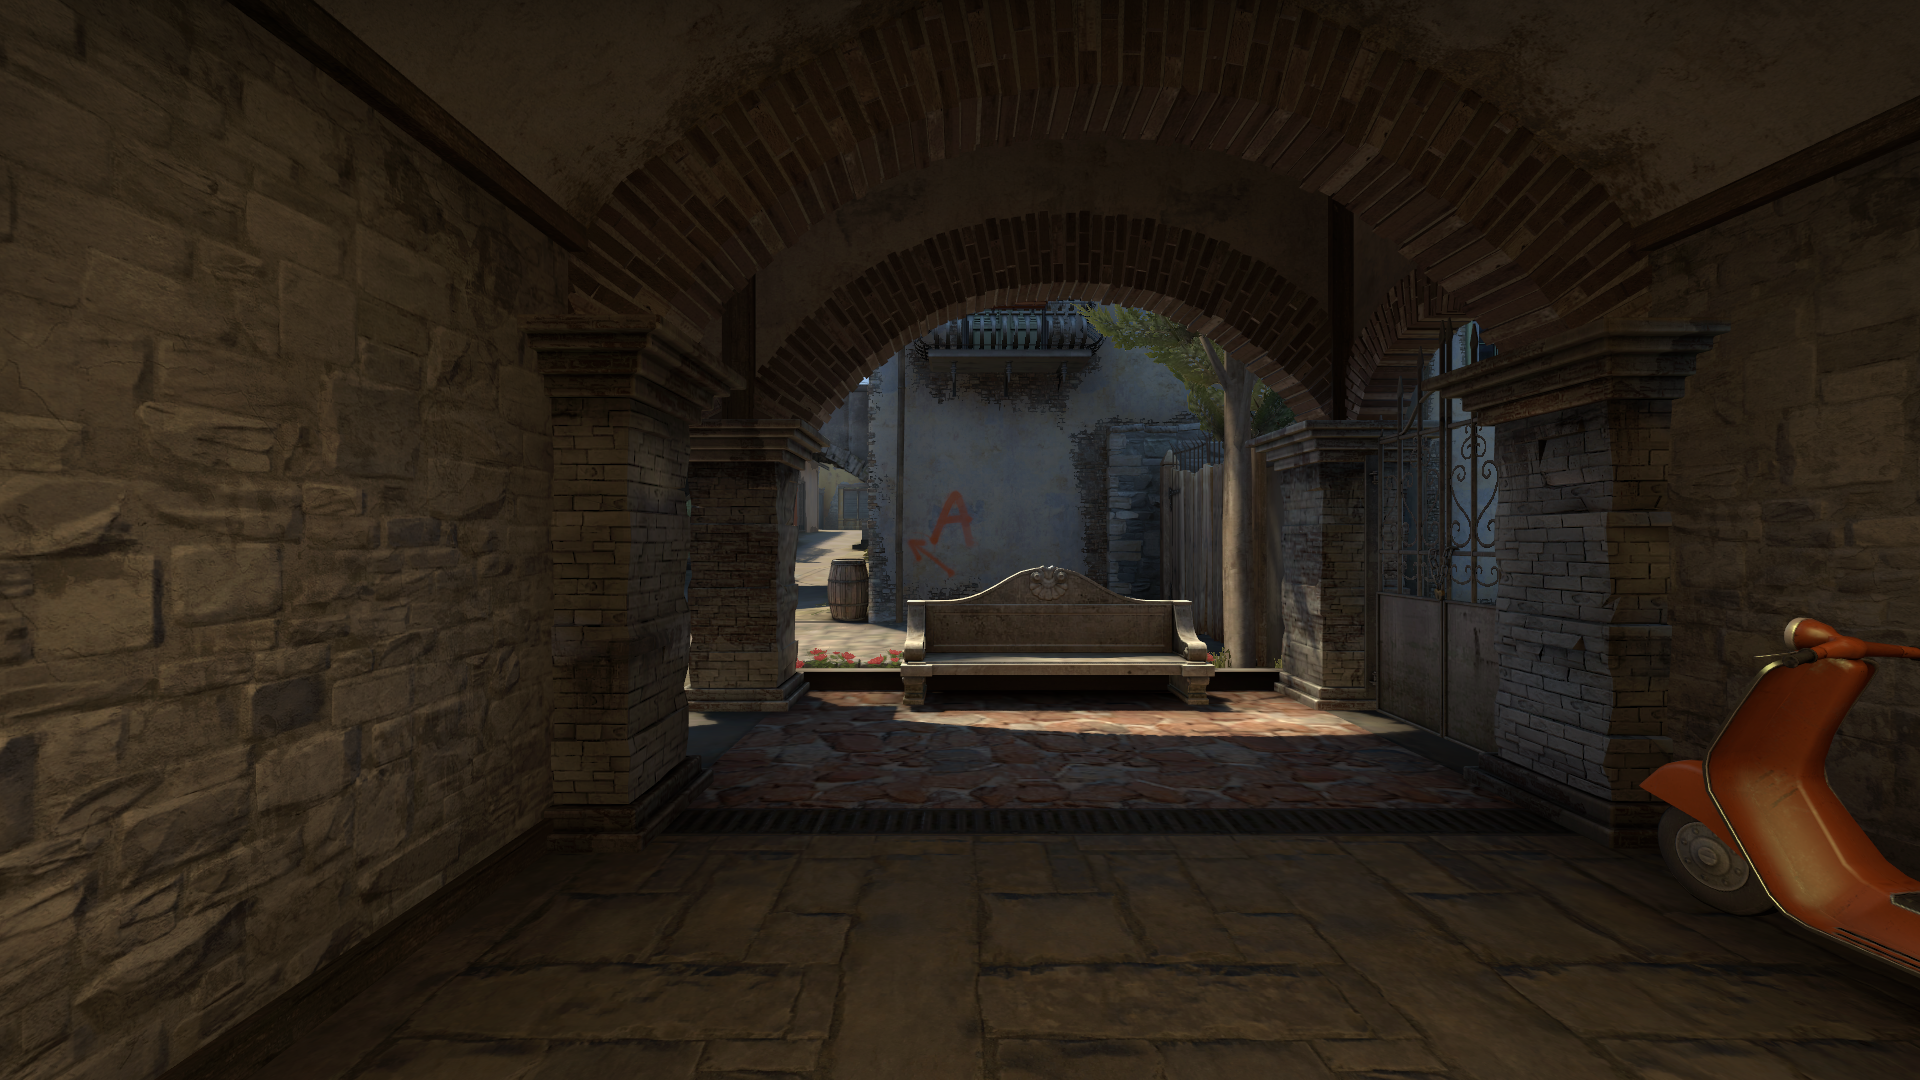
Map: de_inferno